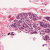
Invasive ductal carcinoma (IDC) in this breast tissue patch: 0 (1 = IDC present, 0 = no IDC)